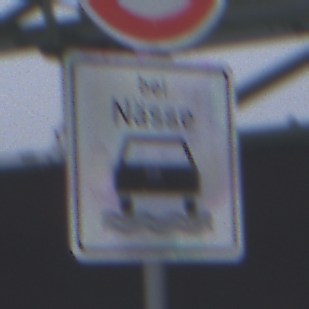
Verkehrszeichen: BeiNaesse
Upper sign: Geschwindigkeit70
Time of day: MorningAfternoon
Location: Outdoor (Suburban)
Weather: Overcast
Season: NotSpecified
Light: Natural